Aerial crown-view tile of a tropical tree (Barro Colorado Island, Panama), acquired 20240813:
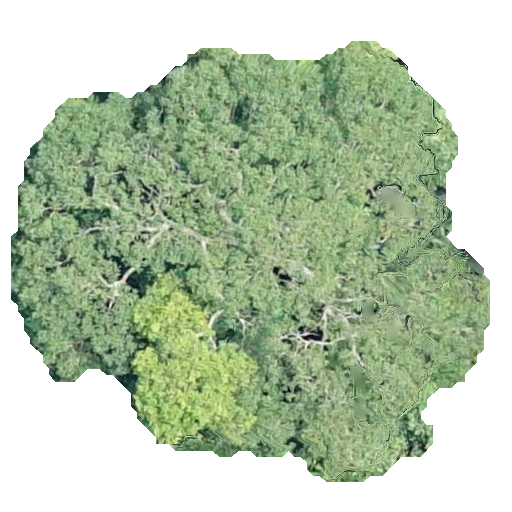
Species: Astronium graveolens
GBIF accepted scientific name: Astronium graveolens
Crown area: 236.038 m²